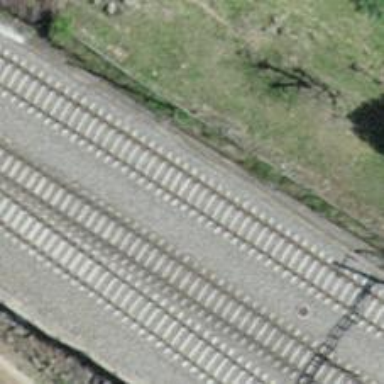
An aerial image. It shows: Rail on embankment with electrified contact lines.